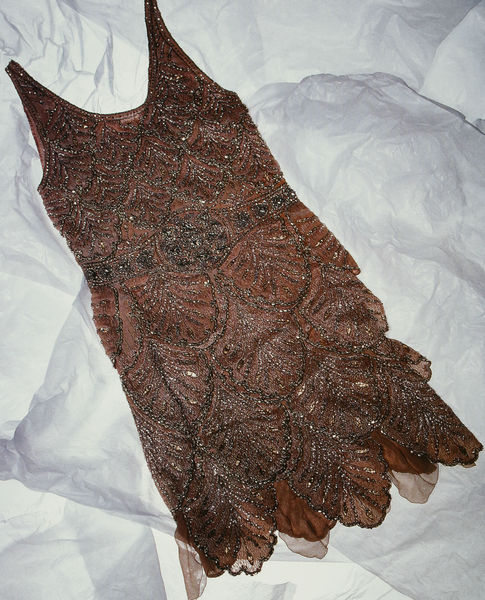
Titel: Abendkleid
Künstler: Lucien Lelong
Standort: Kyoto (Japan)
Institution: Kyoto Costume Institute
Schlagwörter: blätter, dunkel, schatten, weiß, braun, elegant, hell, kleid, licht, gürtel, tuch, mode, muster, ornament, kleidung, silber, spitze, bestickt, stickerei, stoff, stoffe, tücher, saum, blatt, perlen, seide, schuppen, taille, japan, modell, bogen, detail, glanz, metall, transparent, abendkleid, foto, fotografie, photographie, bögen, eisen, panzer, unterrock, glitzer, adern, durchsichtig, struktur, sammlung, filigran, applikation, träger, eleganz, kostbar, strass, schneiderei, staffelung, mondän, ärmellos, organza, décolleté, schuppig, pailetten, passe, pailletten, abendrobe, blattmuster, textildesign, charleston, coctail, kapriziös, moderichtungen, wellensaum